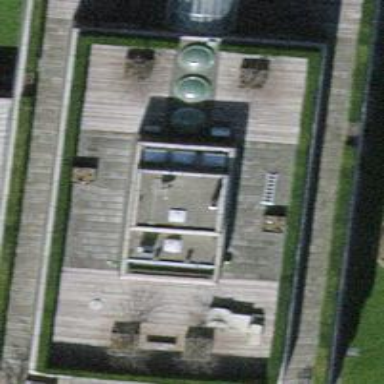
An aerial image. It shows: Office building.